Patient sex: M
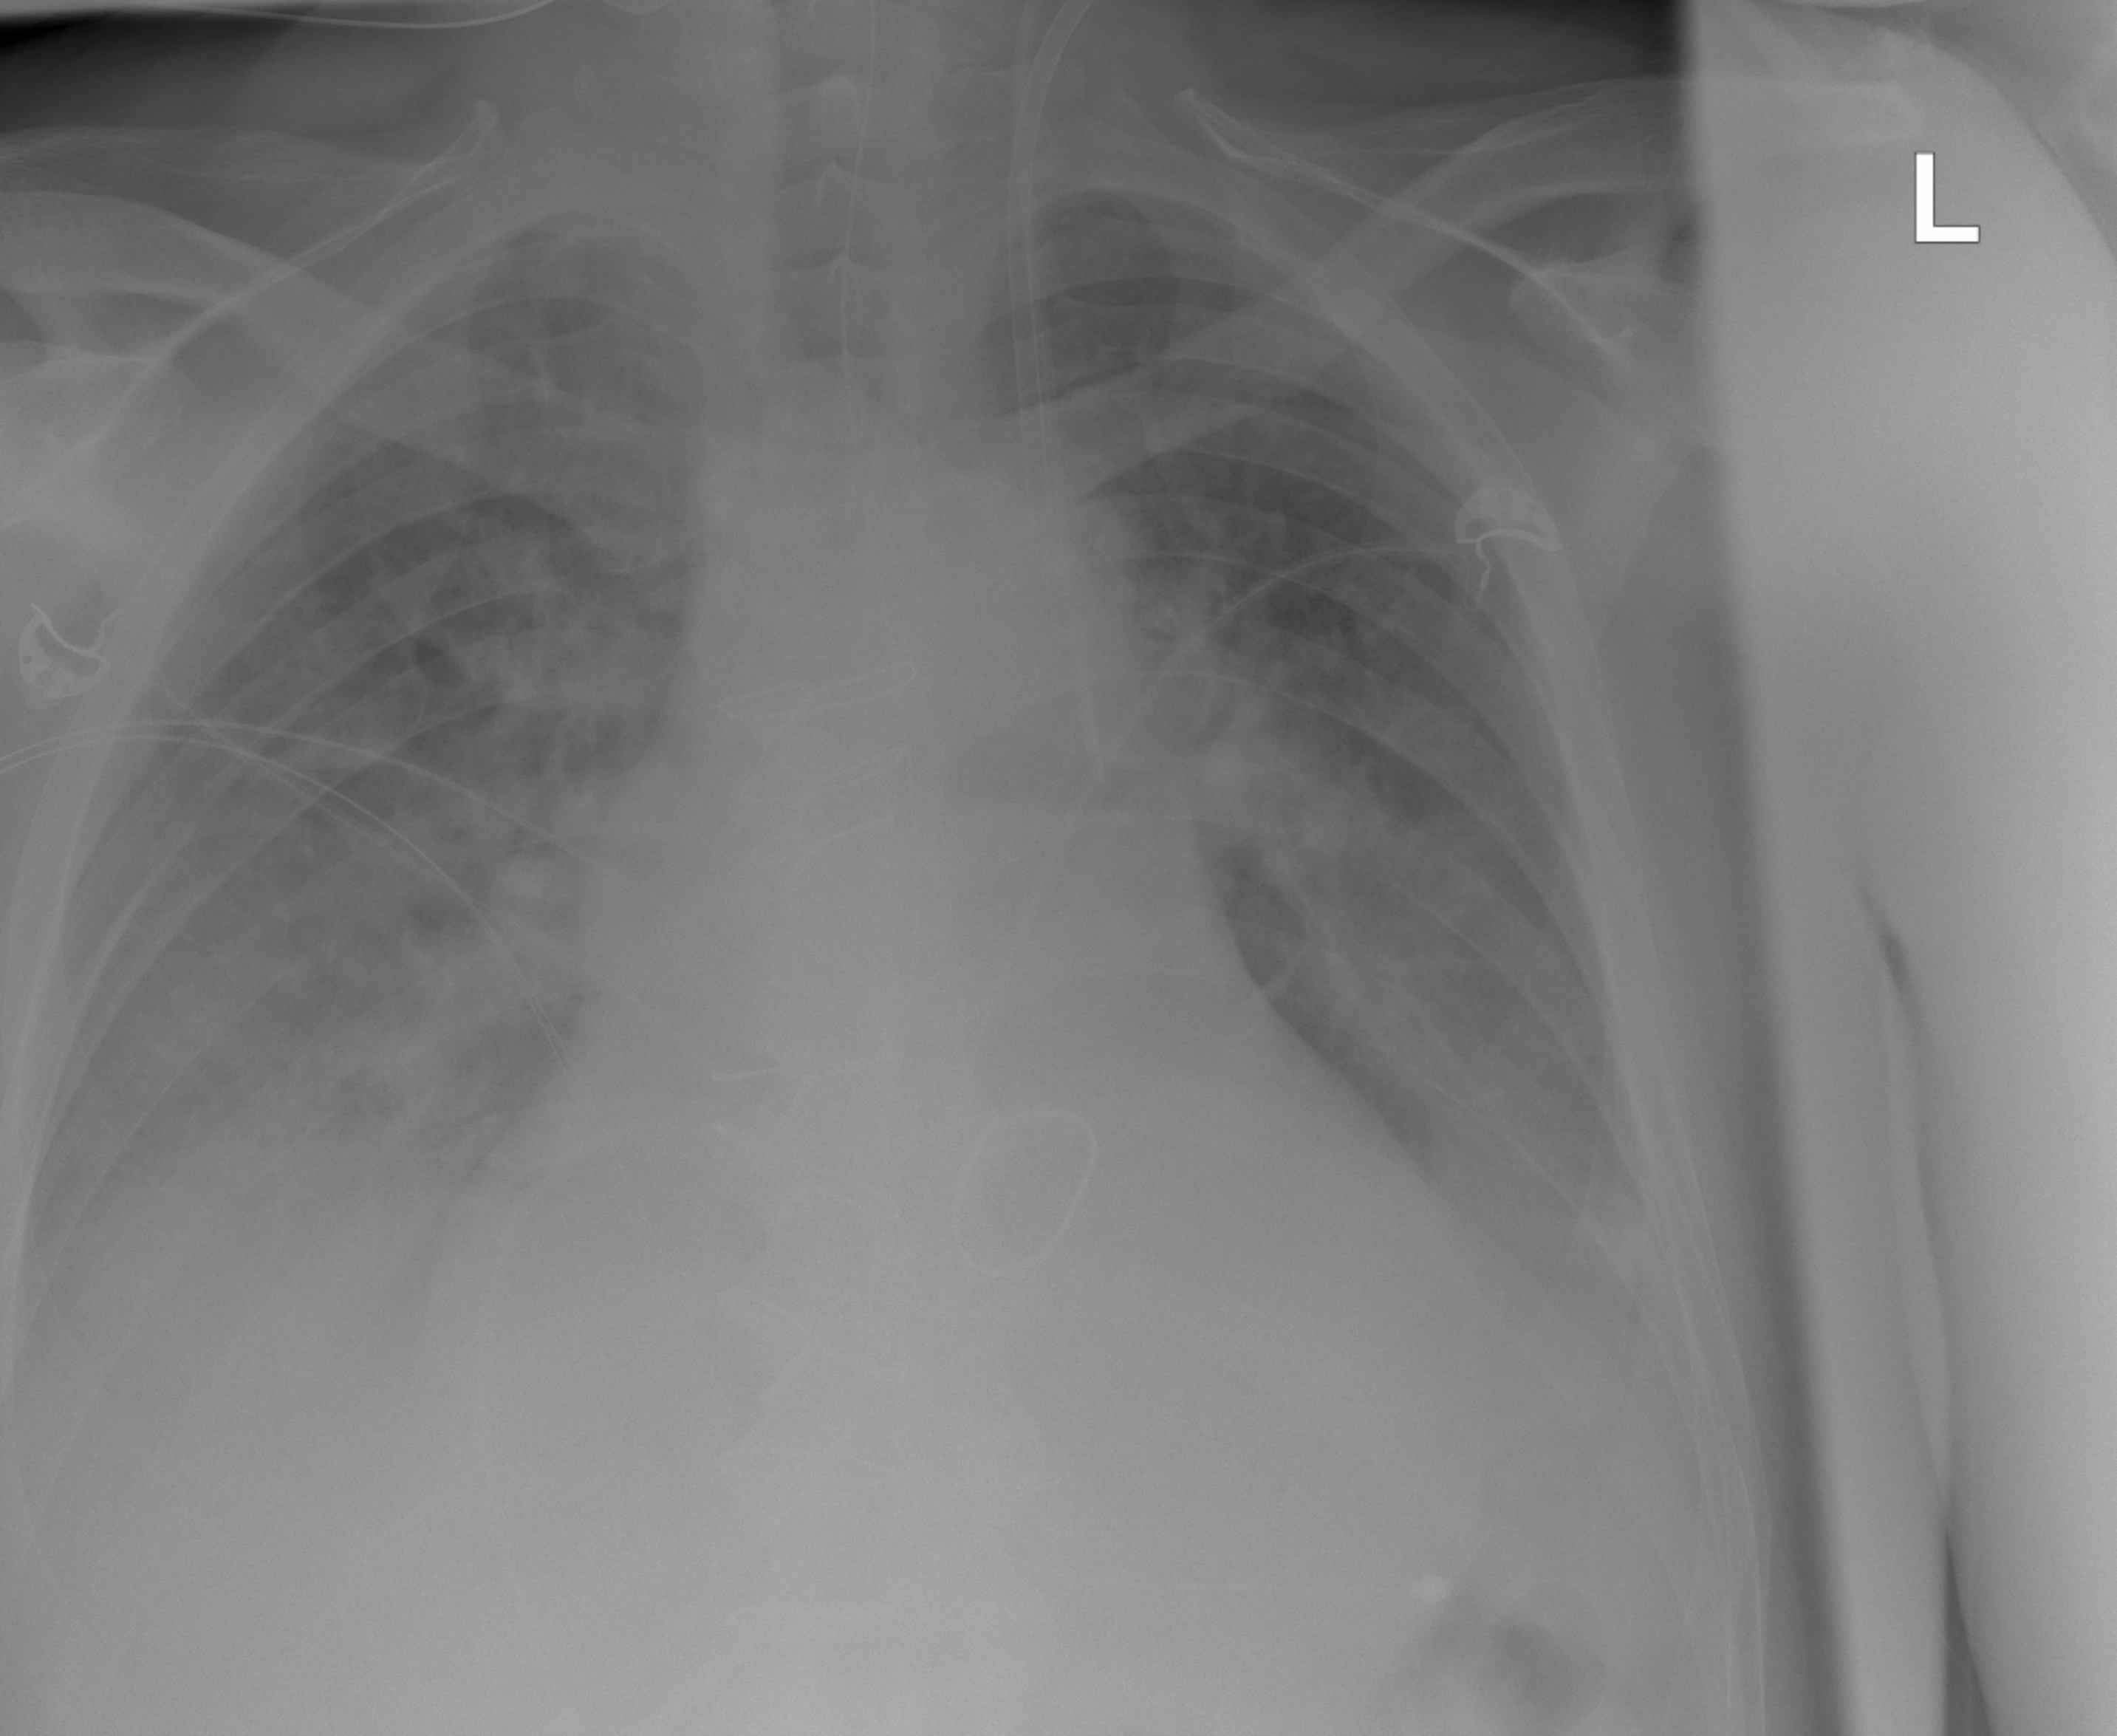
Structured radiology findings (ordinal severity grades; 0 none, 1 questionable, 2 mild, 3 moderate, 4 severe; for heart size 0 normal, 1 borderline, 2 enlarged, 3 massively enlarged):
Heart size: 2
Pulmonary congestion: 3
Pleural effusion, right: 2
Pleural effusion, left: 2
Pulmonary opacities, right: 3
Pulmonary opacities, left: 3
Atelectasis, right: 2
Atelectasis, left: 2